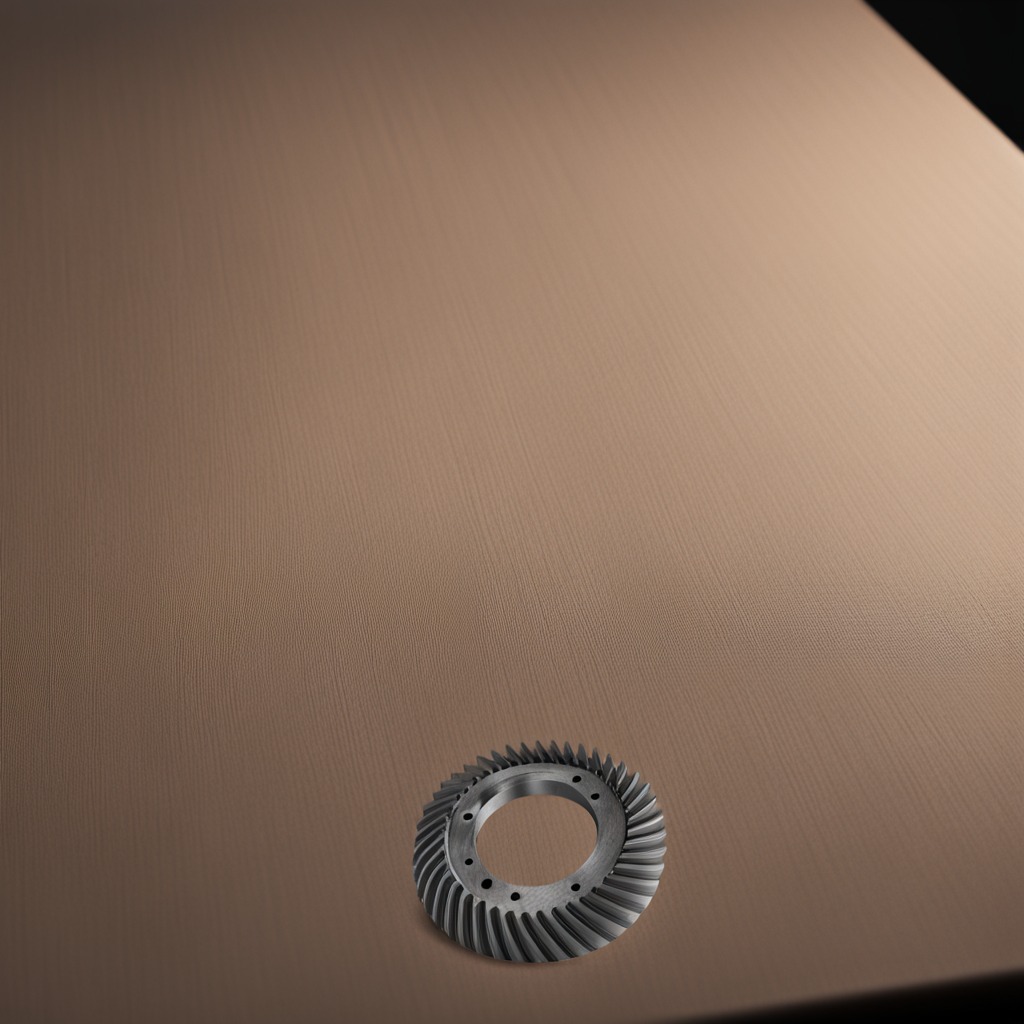
A steel gear with teeth is lying on the wooden table.